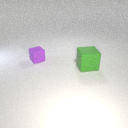
large green rubber cube to the right of small purple rubber cube